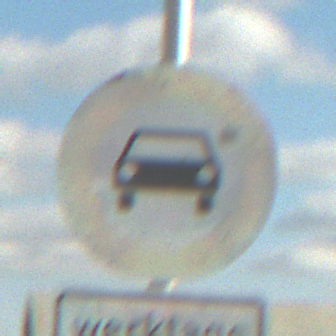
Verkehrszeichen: VerbotKraftwagen
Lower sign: ZeitangabenMitBeschraenkungAufWochentage7
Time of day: MorningAfternoon
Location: Outdoor (RoadRail)
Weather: PartlyCloudy
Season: NotSpecified
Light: Natural